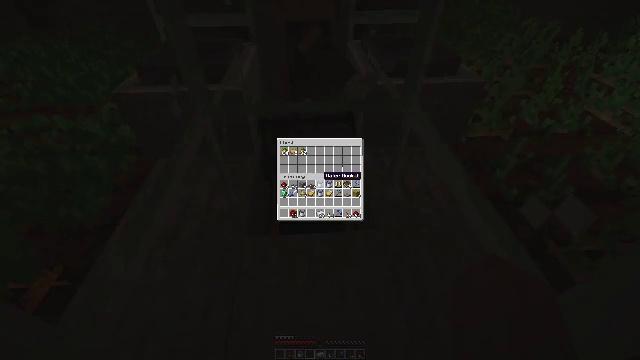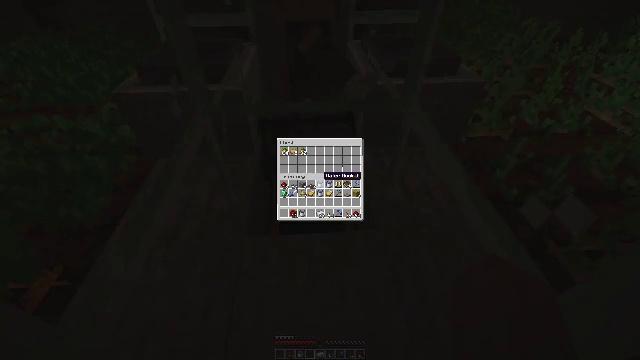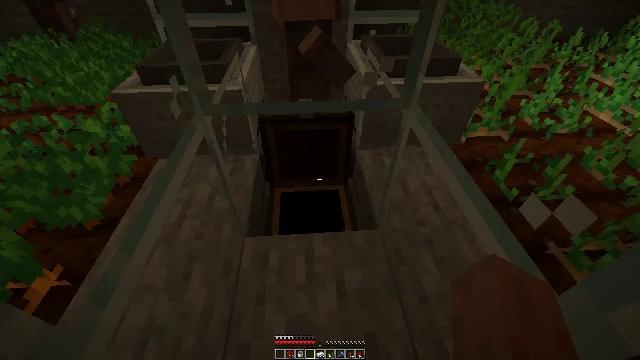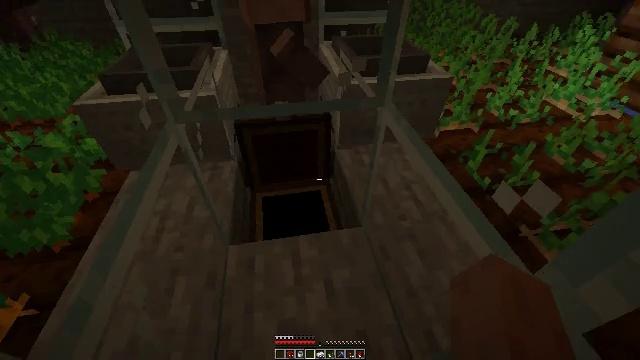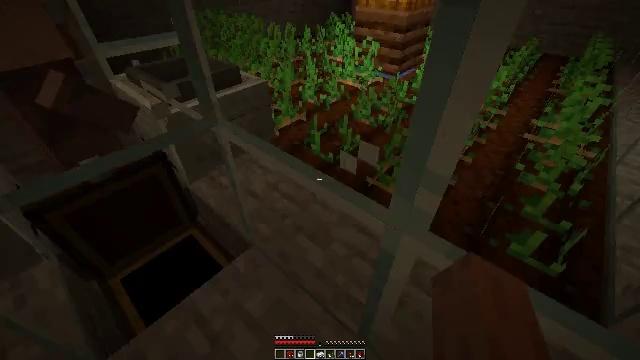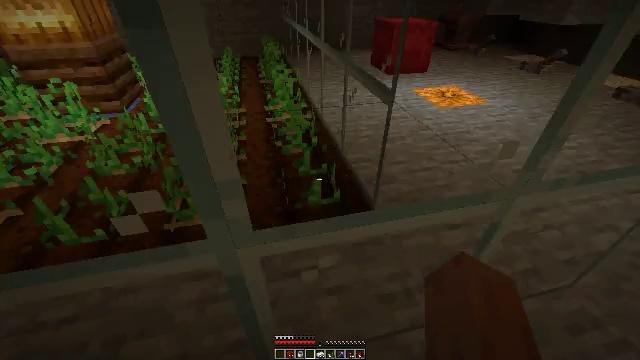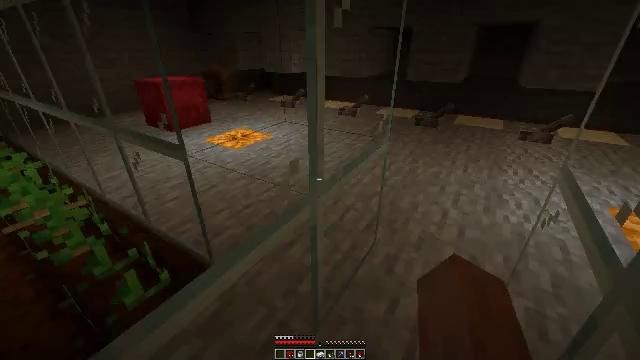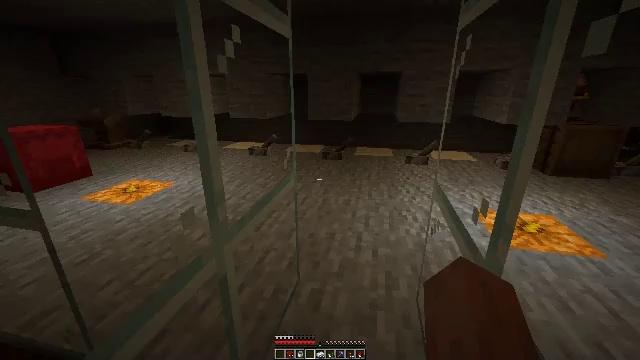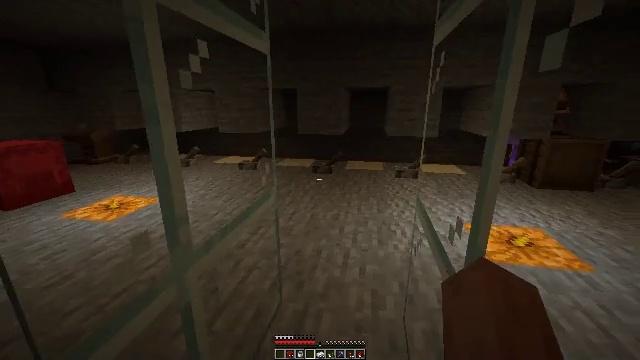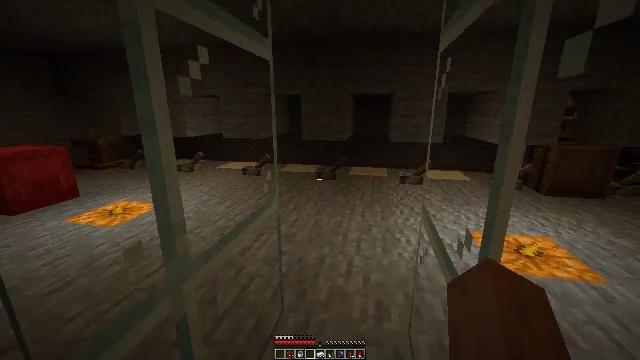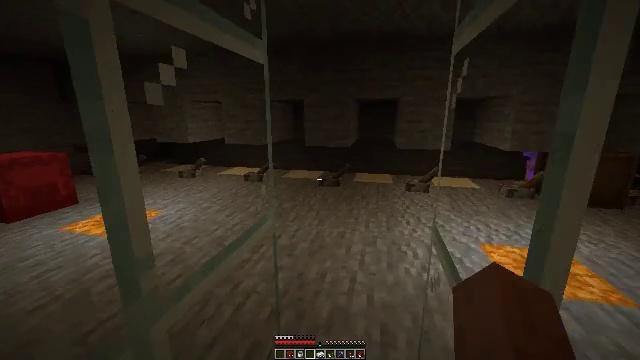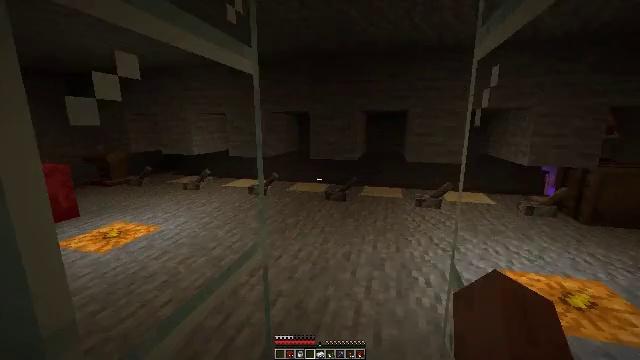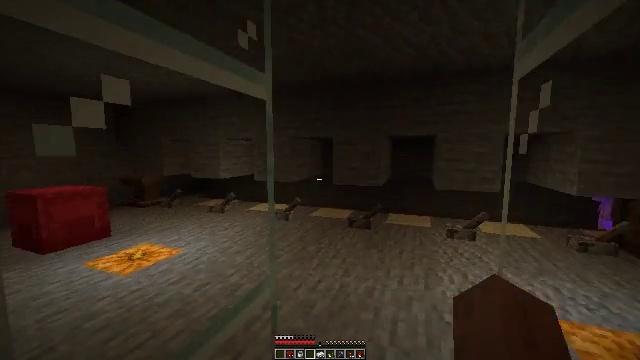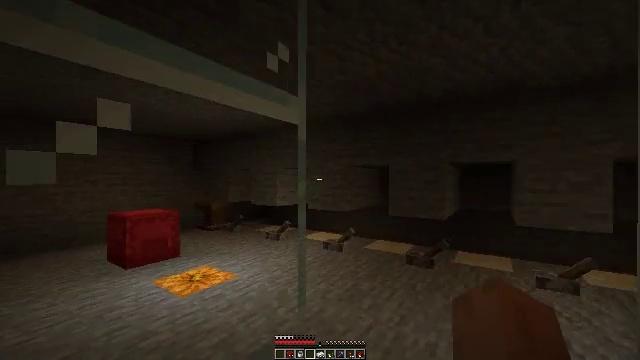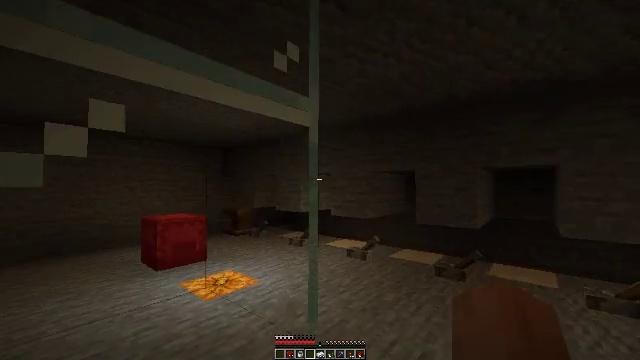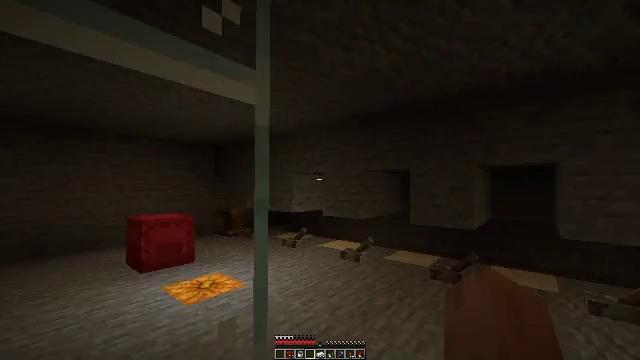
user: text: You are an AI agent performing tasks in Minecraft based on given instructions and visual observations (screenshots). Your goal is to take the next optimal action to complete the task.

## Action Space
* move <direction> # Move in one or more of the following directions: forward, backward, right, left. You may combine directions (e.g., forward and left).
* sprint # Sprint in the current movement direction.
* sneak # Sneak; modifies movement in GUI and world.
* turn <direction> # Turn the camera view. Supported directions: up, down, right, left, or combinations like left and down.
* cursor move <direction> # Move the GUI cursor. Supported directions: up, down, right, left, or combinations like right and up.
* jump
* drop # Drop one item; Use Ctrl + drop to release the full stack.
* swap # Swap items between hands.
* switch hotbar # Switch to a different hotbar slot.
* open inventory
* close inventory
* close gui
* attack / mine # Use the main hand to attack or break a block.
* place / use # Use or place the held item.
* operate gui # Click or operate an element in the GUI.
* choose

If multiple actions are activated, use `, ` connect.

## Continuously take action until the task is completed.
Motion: motion action
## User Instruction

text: Drop an iron ingot.
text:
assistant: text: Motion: no_op
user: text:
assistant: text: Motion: open inventory
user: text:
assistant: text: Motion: turn right, open inventory
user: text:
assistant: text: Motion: turn right and up
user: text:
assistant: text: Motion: turn right and up
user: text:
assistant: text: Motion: move right, turn right and up
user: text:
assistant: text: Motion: move right, turn right and up
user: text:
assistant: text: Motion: move right, turn right and up
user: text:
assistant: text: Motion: move forward and move right, turn up
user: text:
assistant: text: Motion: move forward and move right, turn left and up
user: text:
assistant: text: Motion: move forward and move right, turn left and up
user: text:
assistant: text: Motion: move forward and move right, turn left and up
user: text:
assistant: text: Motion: move forward and move right, turn left and up
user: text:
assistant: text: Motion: move forward and move right, turn left and up
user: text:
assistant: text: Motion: move forward and move right
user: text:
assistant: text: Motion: move forward and move right
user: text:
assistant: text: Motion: move forward and move right, turn left
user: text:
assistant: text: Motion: move forward and move right, turn left
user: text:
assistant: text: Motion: move forward and move right, turn left and down
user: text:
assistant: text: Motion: move forward and move right, turn left and down
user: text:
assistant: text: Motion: move forward and move right, turn left and down
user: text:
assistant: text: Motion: move forward and move right, turn left
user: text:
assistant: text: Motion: move forward and move right
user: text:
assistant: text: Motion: move forward and move right
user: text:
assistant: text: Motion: move forward
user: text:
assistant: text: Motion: move forward
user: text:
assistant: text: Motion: move forward
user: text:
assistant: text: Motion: no_op
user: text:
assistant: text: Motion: no_op
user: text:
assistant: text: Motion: no_op